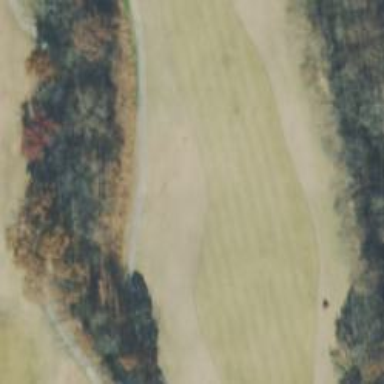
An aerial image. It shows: Golf hole.